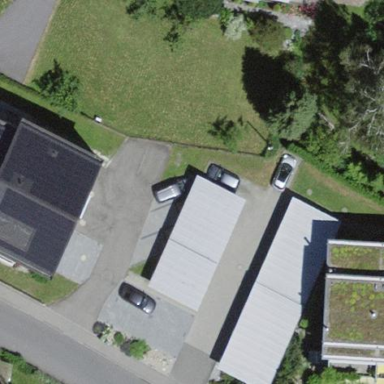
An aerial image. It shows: View of roof of building.